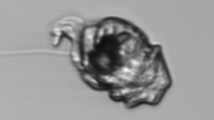
Label: Proterythropsis